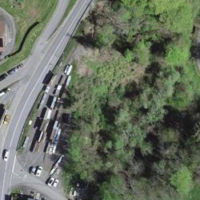
EUNIS habitat code: 41
Species observed at this site:
Allium ursinum